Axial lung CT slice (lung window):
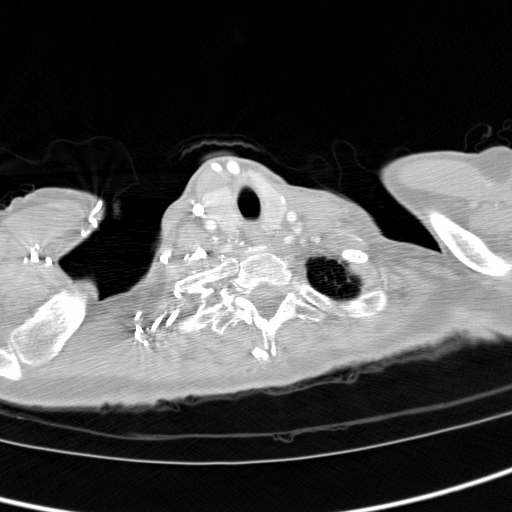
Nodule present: no